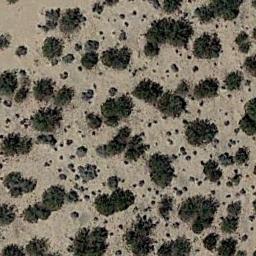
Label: chaparral